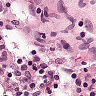
Metastatic tissue present: yes